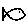
Label: fish